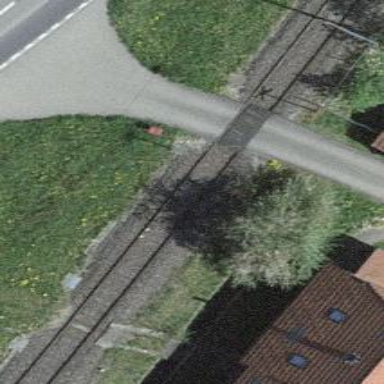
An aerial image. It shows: Level crossing with saltire marking.